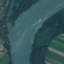
Label: River